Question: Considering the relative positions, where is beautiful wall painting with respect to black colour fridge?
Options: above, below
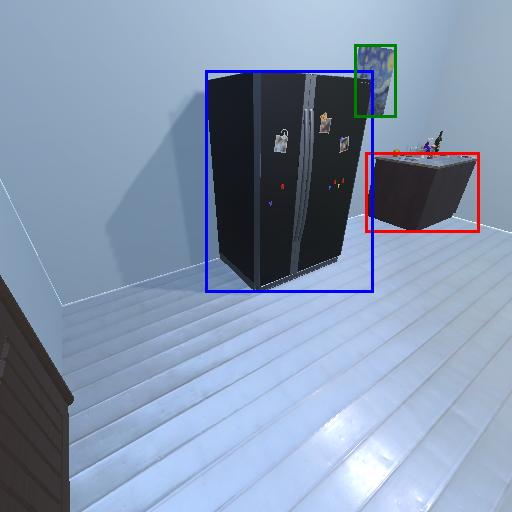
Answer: above